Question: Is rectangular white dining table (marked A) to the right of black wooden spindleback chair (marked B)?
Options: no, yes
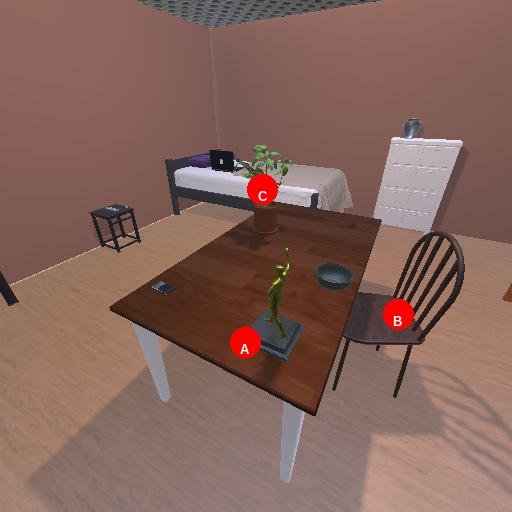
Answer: no